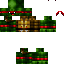
A female human skin with green skin, wearing brown long hair dressed in a red hoodie and red pants, featuring a closed mouth.